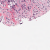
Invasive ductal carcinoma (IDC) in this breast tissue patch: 0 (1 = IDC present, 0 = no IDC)